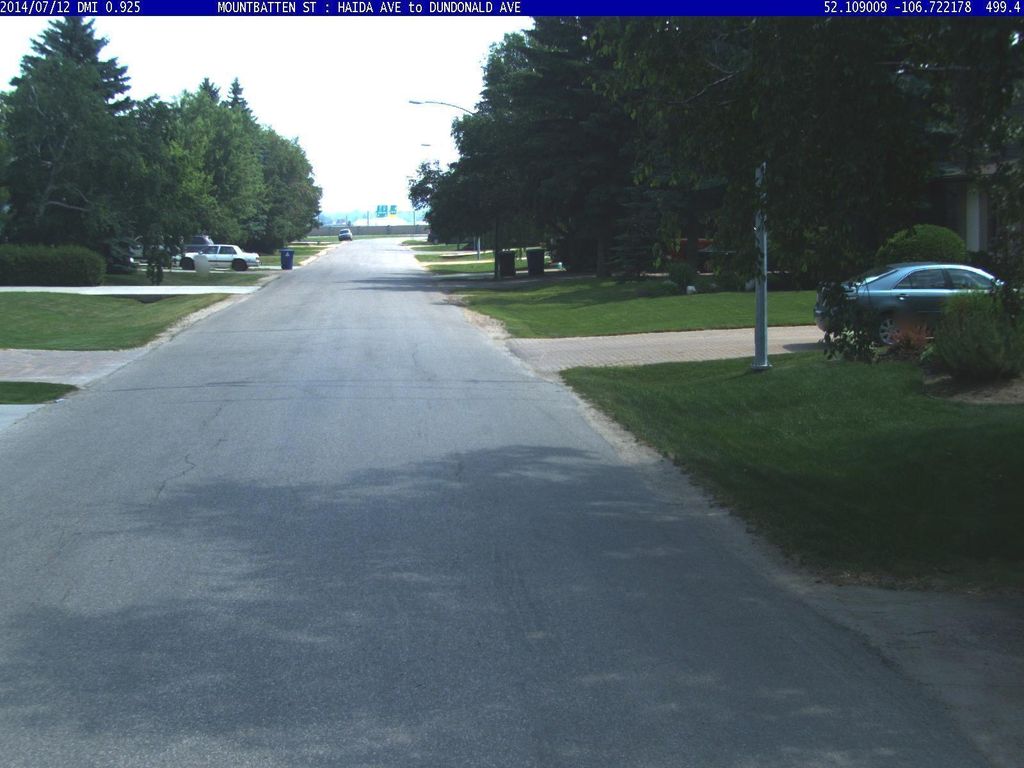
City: saskatoon